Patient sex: M
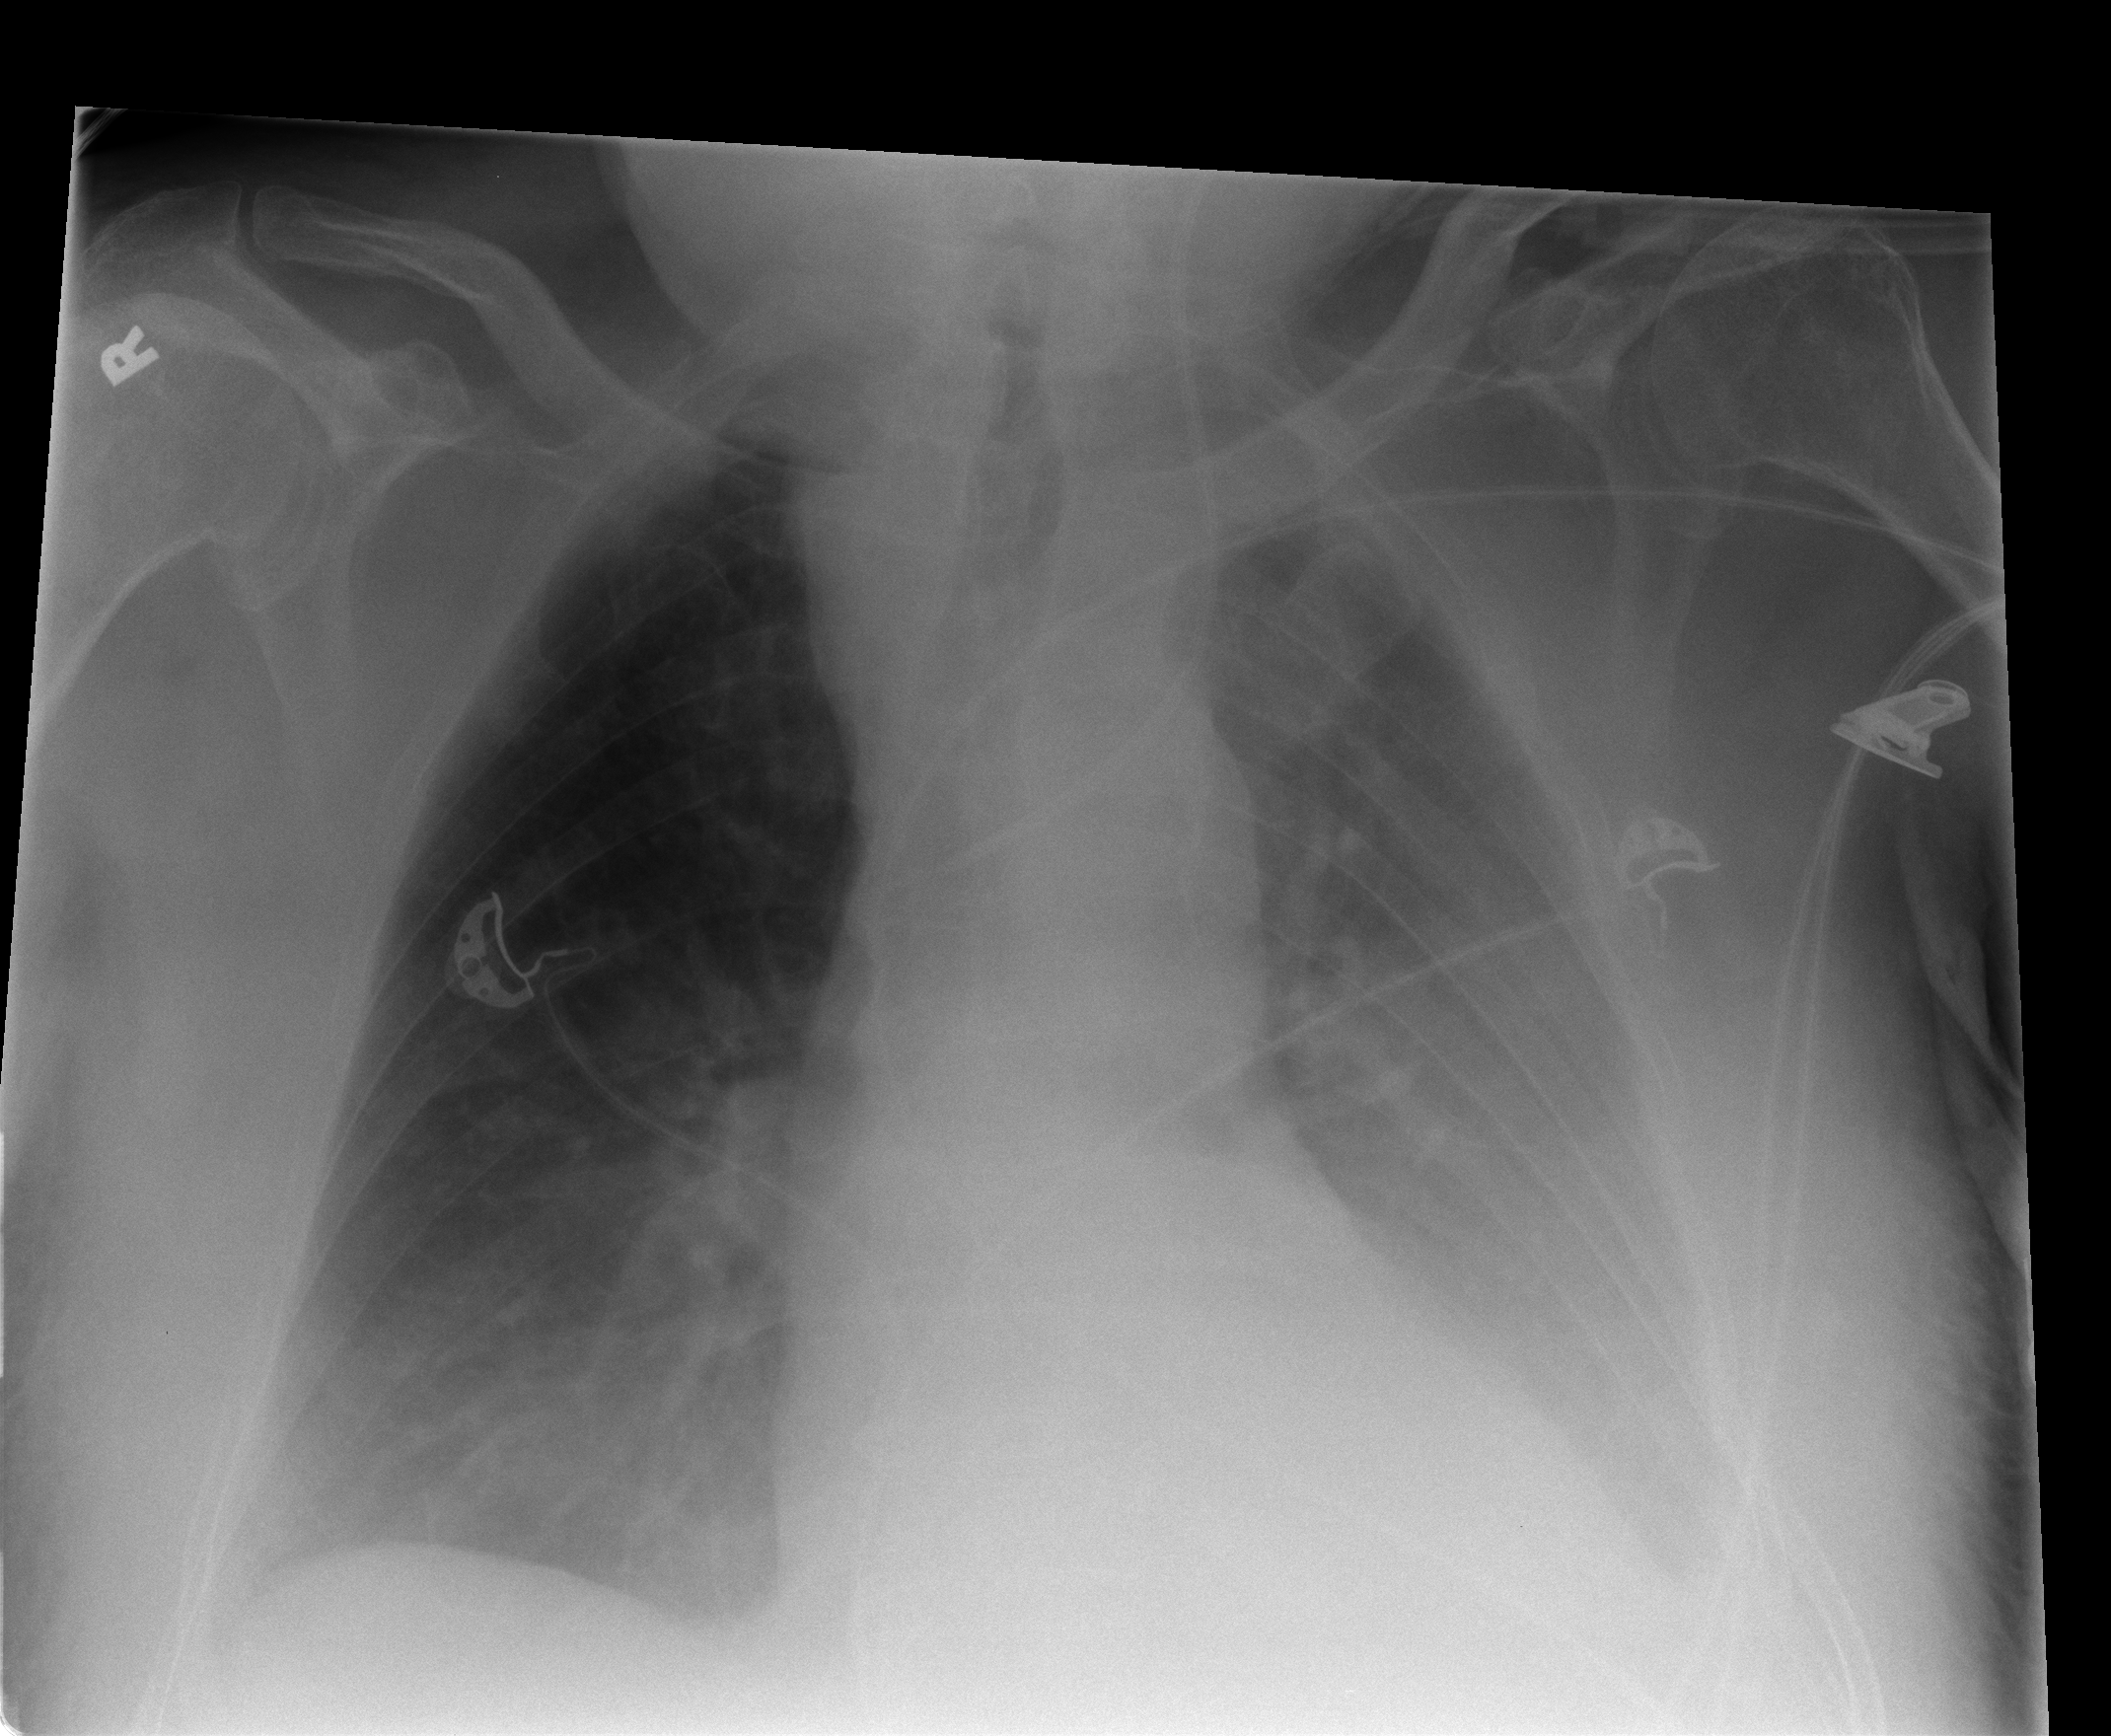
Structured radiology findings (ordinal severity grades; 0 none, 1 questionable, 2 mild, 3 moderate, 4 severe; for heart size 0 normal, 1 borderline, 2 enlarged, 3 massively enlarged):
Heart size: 2
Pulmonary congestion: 2
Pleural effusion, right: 2
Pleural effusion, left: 3
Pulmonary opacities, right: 0
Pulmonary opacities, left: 3
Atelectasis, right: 2
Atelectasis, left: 3